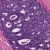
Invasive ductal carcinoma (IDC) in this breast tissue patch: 0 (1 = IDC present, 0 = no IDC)